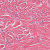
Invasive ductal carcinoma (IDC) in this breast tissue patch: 1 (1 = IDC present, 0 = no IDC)